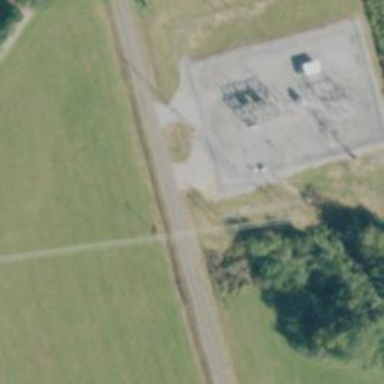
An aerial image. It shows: Man-made mast used for communication purposes.